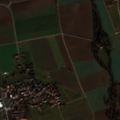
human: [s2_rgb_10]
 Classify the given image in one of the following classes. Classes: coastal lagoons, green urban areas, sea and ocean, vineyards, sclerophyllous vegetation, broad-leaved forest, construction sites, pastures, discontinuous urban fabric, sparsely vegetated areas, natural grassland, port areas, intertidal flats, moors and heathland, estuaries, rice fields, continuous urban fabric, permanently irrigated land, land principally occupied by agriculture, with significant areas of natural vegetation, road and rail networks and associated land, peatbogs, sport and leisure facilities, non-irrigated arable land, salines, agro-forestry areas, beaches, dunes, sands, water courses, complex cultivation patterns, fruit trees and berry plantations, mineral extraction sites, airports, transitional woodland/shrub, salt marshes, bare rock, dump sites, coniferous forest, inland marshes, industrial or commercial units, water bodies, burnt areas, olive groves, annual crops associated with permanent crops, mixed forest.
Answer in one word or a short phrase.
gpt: discontinuous urban fabric, non-irrigated arable land, pastures, land principally occupied by agriculture, with significant areas of natural vegetation